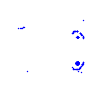
Particle: electron